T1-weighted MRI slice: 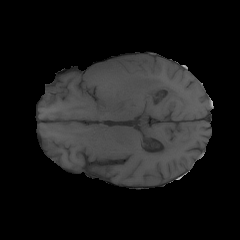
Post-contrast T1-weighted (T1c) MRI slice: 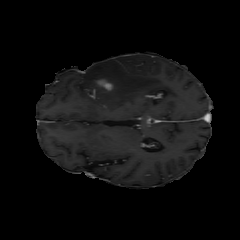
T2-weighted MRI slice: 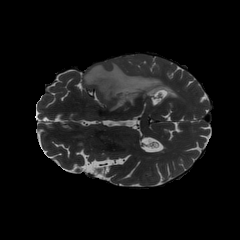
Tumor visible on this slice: yes